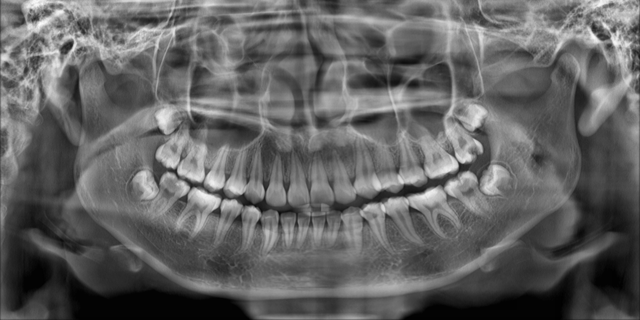
adult